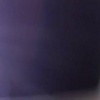
Label: space